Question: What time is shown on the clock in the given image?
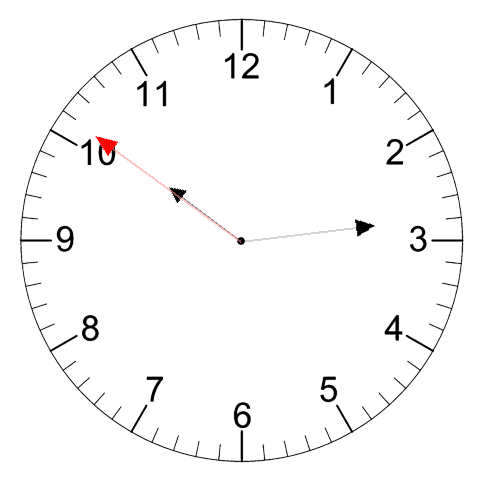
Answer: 10:13:51